Question: Is it possible to read the tab notifications (facebook, twitter, gmail etc shows a notification count) through a google chrome extension. So that I can display an desktop alert whenever a new notification arrives.
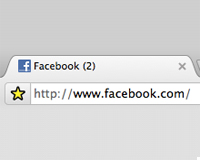
Answer: You could do this by periodically checking the titles of all relevant tabs, extracting the current notification number (if available) and notifying the user if a change in the number of notifications is detected.
However, depending on how often you perform this check the user will likely notice before you. An alternative approach would be to use <URL> to your background page when one is detected which should then display a desktop notification.
I didn't know if this would work originally as I wasn't aware that 'title' changes could be listened to but a quick <URL> provided this answer;
<URL>
So all you should need to do is change the code in that question's answer to send a message to your background page instead of showing an alert. For example;
'''
function titleModified() {
chrome.extension.sendRequest({
title: document.title
});
}
'''
The background page must have an <URL> listener that would then attempt to parse the title received and determine whether or not a notification has been made.
Remember to correctly setup the <URL>.